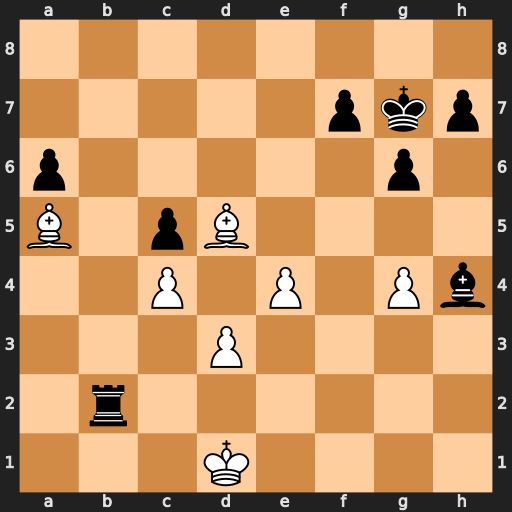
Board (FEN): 8/5pkp/p5p1/B1pB4/2P1P1Pb/3P4/1r6/3K4
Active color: w
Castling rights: -
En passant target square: -
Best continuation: Bc3+ Bf6 e5 Rb1+ Kc2 Rf1 exf6+